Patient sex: M
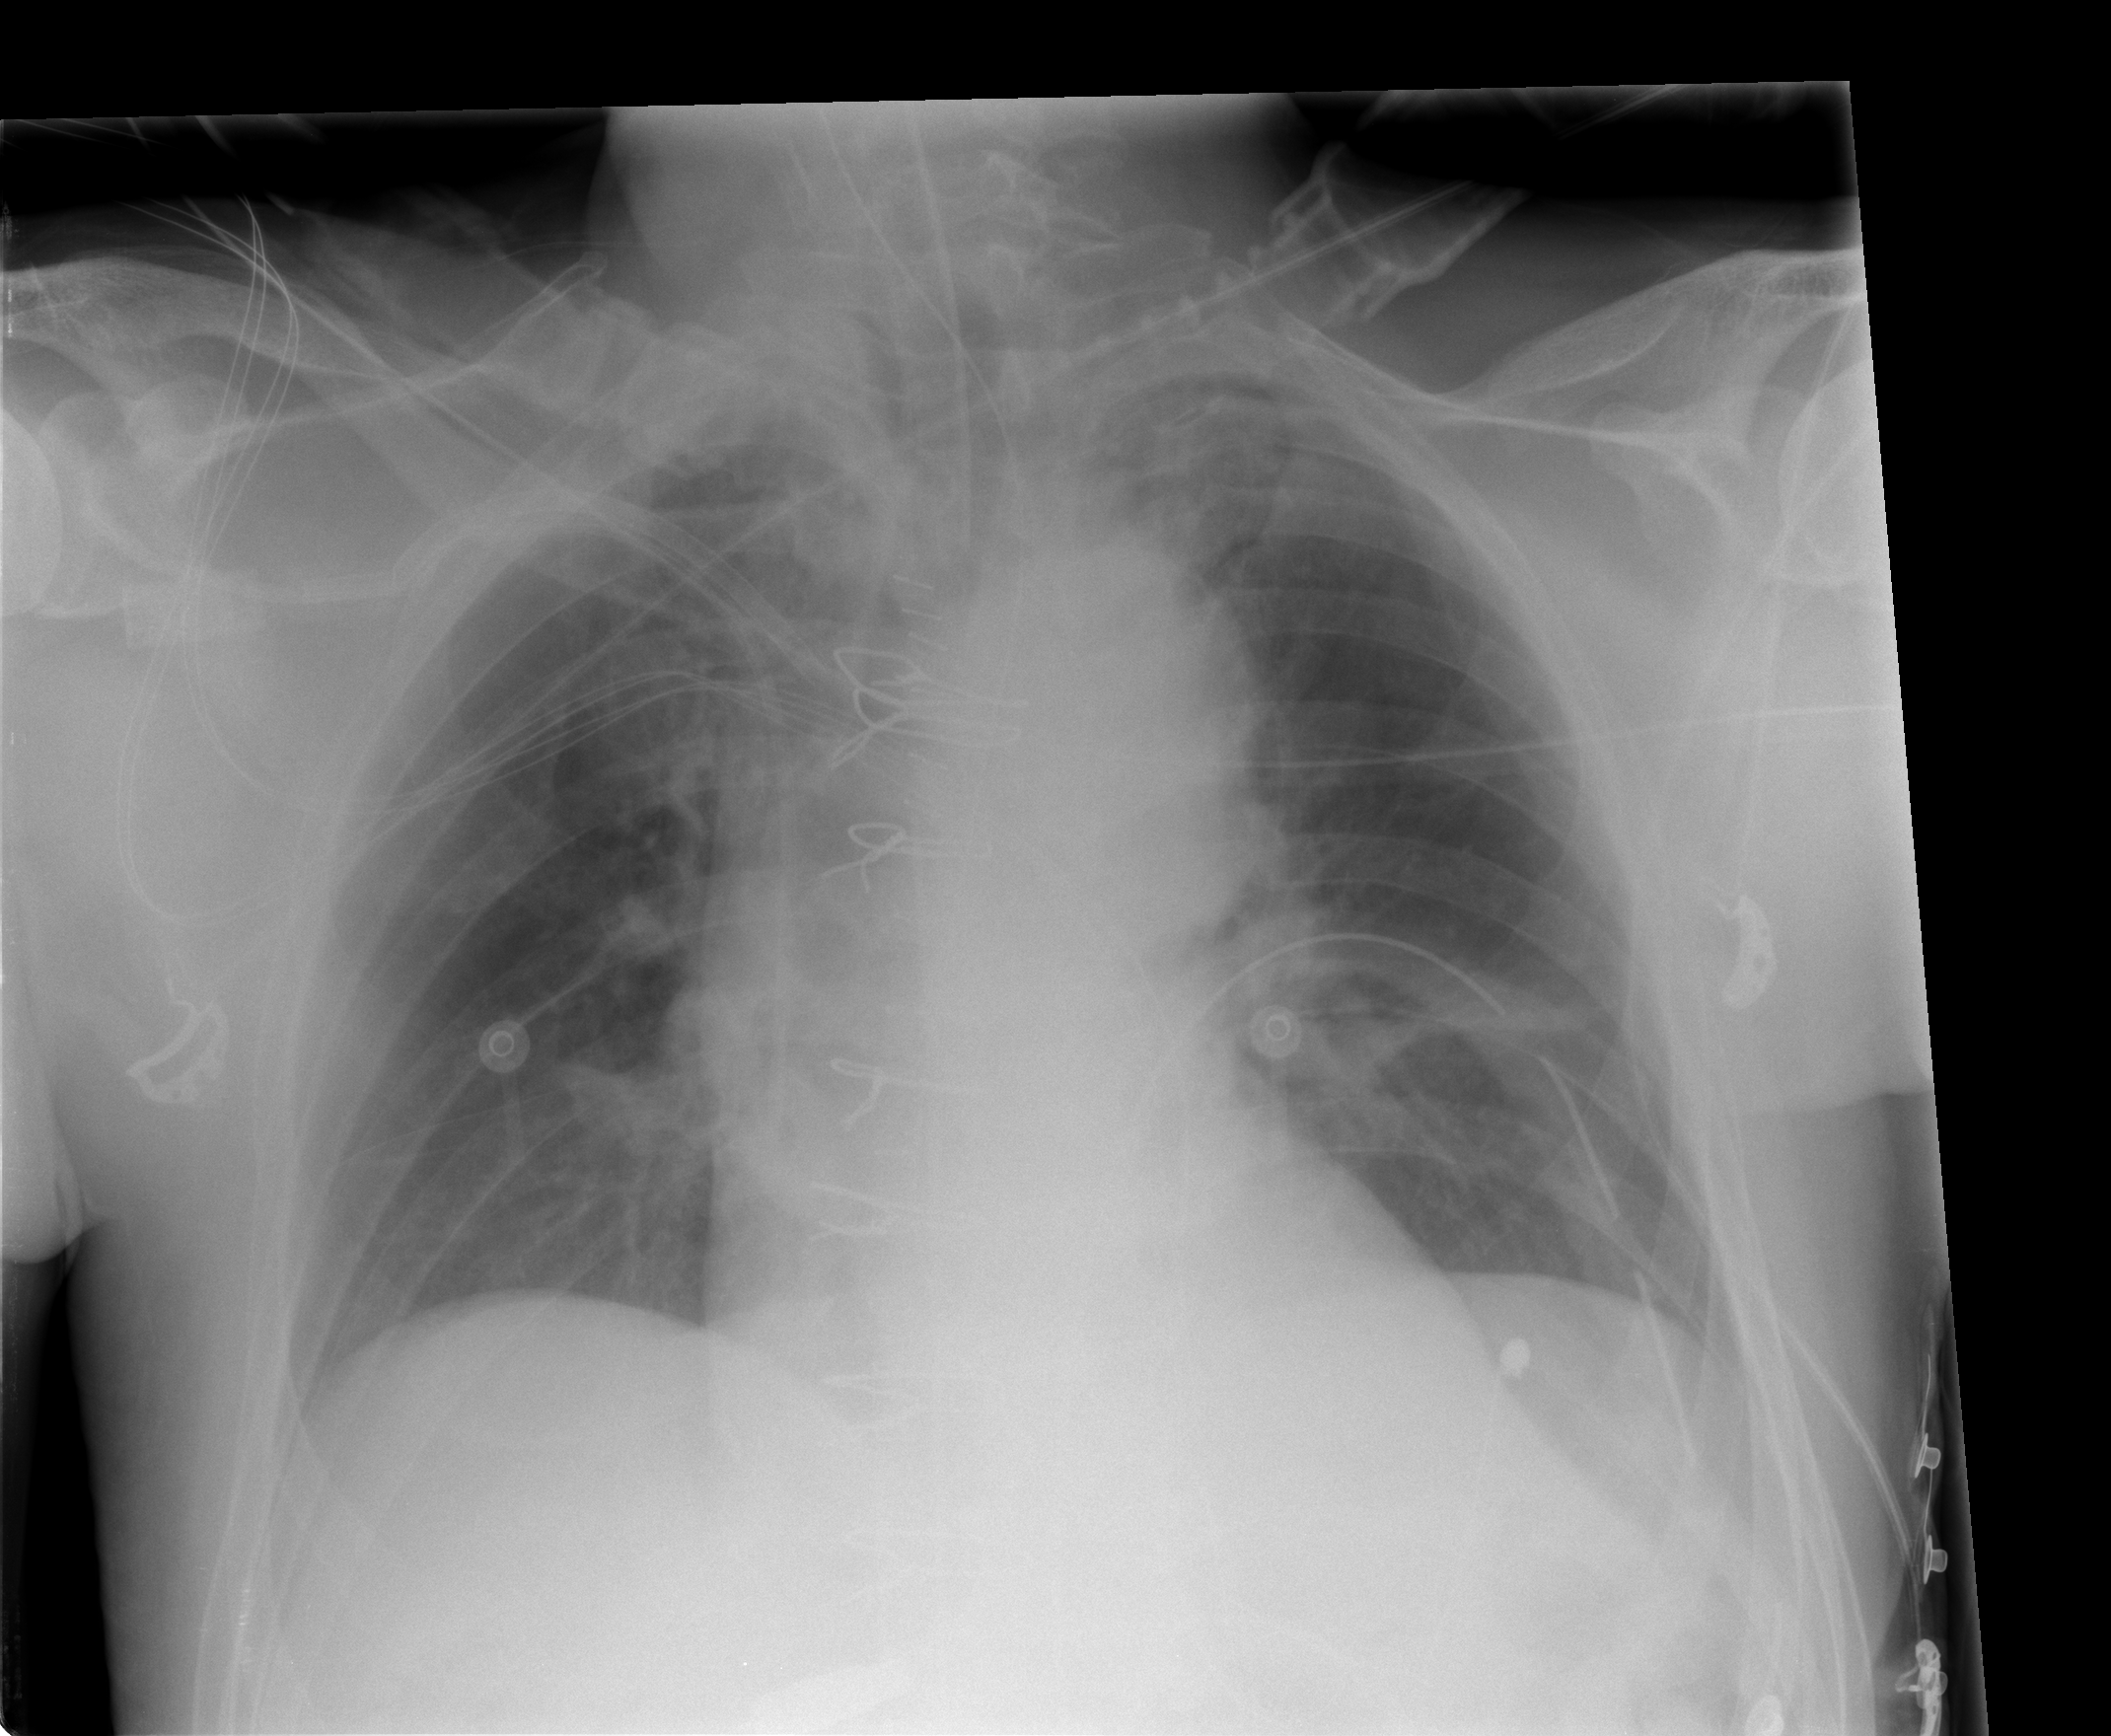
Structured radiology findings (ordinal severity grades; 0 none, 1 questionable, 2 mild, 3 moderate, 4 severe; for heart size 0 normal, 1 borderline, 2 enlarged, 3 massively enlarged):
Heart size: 0
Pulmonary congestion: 0
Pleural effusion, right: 0
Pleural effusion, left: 0
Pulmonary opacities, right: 0
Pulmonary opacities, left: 0
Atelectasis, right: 0
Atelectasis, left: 1